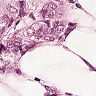
Metastatic tissue present: yes